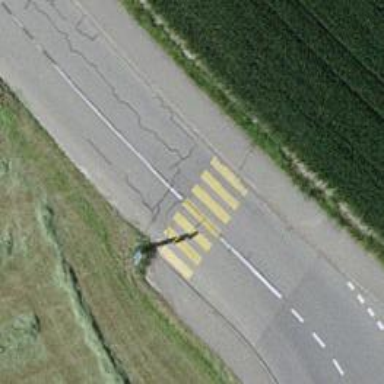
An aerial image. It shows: Zebra crossing on the road.